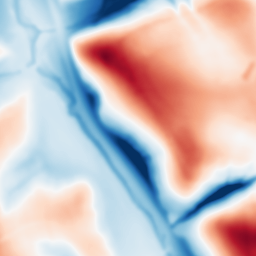
Category: multiscale
Decomposition family: dog_multiscale
Decomposition parameters: sigma_ratio: 2
n_scales: 4
base_sigma: 2
Upsampling method: cubic_mitchell
Upsampling parameters: scale: 4
Upsampling scale: 4